Current action and preconditions to check: path_clear

Your task: For each precondition in the list above, predict whether it will hold at this action.

Consider the current scene as observed from the mobile robot's camera, and analyze the predicted future states of all dynamic agents (e.g., people, animals, vehicles, or any moving entities) within the NEXT SECOND.

IMPORTANT: Only answer "very likely" if you are absolutely certain—based on strong, clear evidence—that a dynamic agent will violate the precondition in the predicted future state. Do NOT answer "very likely" for unlikely, ambiguous, or low-probability risks.

Ask yourself for each precondition: Is there a high probability, with clear and convincing evidence, that the predicted future states of any dynamic agent will interfere with the predicted future state of the currently executing action within the NEXT SECOND, causing that precondition to fail?

Assess the risk level based on these predictions. Use "likely" or "very likely" if motions create a clear risk of interference.

Use "neutral" or "improbable" if agents are nearby but their predicted paths are clearly diverging or non-conflicting.

Failure Risk Categories: "very improbable", "improbable", "neutral", "likely", "very likely"

Answer Format: Output ONLY the probability_of_failure value from these categories: "very improbable", "improbable", "neutral", "likely", "very likely"

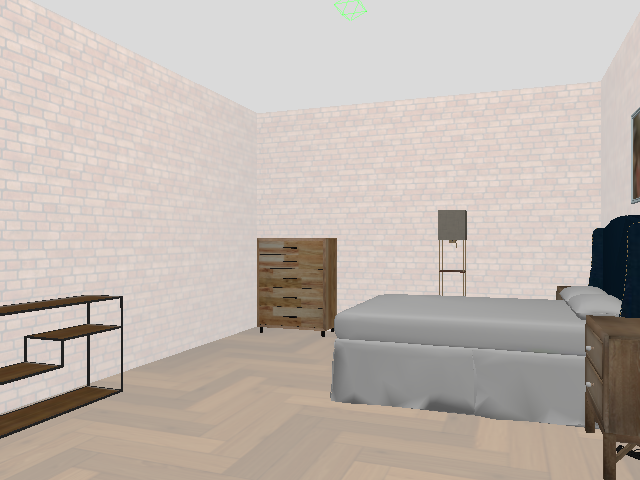

Answer: very improbable